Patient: sex F, age 60
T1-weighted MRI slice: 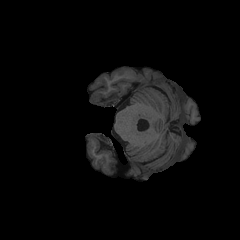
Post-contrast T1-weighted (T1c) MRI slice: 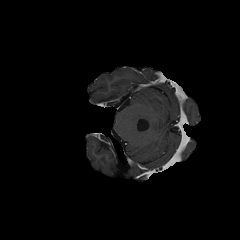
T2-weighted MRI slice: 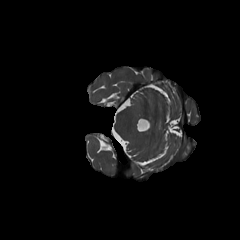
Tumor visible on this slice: no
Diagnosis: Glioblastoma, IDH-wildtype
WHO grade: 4